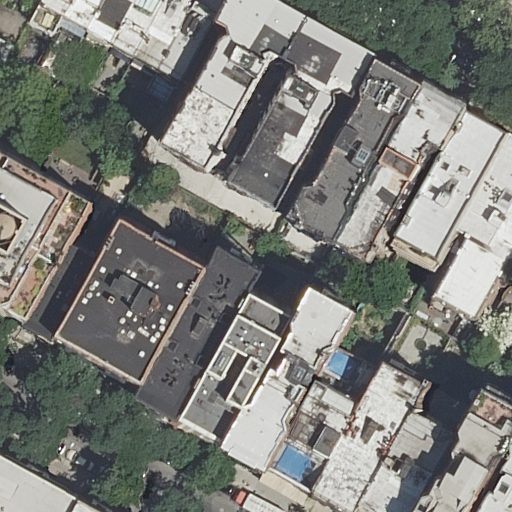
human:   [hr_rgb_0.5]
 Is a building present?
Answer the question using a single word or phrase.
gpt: yes

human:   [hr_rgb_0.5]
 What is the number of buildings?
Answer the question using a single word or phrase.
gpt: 26

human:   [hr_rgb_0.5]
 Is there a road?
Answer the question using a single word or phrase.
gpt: yes

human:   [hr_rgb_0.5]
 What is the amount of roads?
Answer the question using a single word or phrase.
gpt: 2

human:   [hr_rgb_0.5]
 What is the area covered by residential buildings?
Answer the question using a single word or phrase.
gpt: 5895m2

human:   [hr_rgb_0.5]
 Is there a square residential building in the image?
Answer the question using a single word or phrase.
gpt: no

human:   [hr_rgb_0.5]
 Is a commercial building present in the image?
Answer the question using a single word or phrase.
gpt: no

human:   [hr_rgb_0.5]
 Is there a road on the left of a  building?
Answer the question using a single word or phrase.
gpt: yes

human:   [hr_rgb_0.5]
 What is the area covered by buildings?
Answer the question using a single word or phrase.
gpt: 5895m2

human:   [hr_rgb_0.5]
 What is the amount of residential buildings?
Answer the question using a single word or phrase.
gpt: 26

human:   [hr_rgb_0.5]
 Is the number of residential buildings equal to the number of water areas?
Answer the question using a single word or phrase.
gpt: no

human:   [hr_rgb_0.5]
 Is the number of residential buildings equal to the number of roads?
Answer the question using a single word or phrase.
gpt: no

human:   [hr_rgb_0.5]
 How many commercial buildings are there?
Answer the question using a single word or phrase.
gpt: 0

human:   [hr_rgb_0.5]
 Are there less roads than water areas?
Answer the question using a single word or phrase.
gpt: no

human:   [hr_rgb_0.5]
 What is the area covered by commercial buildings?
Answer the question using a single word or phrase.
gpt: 0m2

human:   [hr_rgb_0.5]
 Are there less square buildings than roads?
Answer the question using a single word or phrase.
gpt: yes

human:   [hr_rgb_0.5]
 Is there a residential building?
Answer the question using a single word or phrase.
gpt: yes

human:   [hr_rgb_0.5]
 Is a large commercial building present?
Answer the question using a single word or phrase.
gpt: no

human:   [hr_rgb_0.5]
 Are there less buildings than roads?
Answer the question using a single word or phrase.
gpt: no

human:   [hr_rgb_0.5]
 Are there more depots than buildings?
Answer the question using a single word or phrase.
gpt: no

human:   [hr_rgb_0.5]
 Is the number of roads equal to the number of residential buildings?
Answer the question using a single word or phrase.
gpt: no

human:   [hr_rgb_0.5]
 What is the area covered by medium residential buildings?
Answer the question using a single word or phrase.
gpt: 4211m2

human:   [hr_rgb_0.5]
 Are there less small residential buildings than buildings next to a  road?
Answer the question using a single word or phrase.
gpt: yes

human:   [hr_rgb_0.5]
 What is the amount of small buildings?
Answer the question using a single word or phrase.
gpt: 9

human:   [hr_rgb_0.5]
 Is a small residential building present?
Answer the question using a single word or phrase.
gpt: yes

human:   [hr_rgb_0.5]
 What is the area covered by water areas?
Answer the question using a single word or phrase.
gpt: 0m2

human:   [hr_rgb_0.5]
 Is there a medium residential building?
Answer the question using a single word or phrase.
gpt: yes

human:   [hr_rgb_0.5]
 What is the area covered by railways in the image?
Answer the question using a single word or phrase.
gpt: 0m2

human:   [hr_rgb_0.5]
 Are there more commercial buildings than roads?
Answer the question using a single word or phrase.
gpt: no

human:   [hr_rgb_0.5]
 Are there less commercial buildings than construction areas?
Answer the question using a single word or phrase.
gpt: no

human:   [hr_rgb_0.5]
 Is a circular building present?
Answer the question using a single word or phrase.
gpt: no

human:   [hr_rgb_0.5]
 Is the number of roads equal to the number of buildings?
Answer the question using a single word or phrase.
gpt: no

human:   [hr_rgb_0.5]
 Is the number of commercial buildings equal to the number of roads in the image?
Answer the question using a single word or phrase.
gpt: no

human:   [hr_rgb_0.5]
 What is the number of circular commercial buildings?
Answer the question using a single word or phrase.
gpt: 0

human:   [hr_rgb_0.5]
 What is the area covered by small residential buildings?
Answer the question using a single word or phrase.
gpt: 473m2

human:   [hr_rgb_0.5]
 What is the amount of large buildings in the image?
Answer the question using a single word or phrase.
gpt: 2

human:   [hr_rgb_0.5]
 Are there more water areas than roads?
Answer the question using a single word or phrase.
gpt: no

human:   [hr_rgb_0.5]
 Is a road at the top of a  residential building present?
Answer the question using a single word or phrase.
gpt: yes

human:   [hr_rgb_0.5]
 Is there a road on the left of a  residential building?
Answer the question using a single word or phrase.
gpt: yes

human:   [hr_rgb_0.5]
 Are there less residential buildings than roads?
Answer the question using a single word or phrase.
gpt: no

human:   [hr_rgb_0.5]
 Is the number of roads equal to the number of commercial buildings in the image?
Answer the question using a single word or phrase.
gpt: no

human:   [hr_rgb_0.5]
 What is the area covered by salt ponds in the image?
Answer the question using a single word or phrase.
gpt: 0m2

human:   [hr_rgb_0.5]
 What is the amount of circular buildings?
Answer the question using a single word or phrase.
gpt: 0

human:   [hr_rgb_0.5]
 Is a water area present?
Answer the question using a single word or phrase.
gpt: no

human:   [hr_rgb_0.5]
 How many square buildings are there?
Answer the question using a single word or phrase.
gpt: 0

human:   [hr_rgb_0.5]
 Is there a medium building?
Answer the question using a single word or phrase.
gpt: yes

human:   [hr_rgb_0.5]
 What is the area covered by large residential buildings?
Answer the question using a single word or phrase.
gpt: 1210m2

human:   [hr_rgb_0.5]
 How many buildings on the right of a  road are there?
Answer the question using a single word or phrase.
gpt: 16

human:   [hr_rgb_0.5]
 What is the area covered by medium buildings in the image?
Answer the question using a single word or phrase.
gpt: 4211m2

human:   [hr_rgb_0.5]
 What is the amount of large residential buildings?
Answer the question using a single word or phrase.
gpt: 2

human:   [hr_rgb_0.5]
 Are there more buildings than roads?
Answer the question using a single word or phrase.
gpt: yes

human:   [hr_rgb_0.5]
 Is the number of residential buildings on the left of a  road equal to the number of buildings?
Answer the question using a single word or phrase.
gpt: no

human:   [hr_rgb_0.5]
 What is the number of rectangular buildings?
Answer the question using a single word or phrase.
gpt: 16

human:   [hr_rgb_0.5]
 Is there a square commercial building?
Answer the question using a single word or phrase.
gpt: no

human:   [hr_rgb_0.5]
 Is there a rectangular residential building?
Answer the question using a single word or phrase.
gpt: yes

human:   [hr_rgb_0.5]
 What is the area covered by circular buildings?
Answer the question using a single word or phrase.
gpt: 0m2

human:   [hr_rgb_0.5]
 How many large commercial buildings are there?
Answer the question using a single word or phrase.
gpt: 0

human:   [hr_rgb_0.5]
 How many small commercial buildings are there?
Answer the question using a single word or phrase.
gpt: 0

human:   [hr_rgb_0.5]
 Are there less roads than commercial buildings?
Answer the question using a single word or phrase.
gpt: no

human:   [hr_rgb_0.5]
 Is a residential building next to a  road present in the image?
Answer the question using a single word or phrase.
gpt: yes

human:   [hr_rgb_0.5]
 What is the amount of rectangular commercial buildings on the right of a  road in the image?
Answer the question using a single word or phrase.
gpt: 0

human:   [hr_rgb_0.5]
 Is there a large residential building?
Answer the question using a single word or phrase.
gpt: yes

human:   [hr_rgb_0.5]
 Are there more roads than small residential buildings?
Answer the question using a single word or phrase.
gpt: no

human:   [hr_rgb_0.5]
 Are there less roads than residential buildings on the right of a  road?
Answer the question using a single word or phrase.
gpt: yes